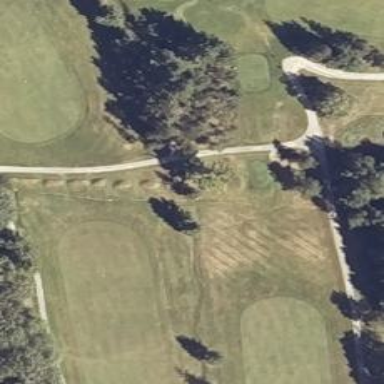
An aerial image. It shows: Path for both roads and golfers.